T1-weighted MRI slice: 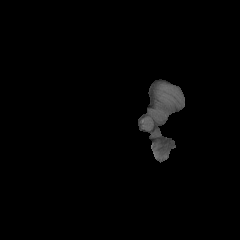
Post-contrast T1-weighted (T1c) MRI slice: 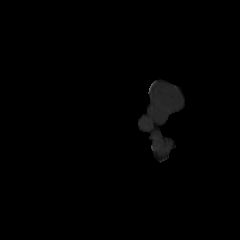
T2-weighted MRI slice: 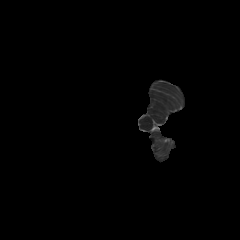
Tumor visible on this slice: no